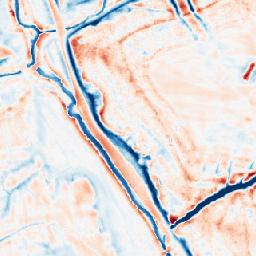
Category: edge_preserving
Decomposition family: bilateral
Decomposition parameters: d: 21
sigma_color: 25
sigma_space: 50
Upsampling method: nearest
Upsampling parameters: scale: 8
Upsampling scale: 8